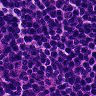
Metastatic tissue present: no